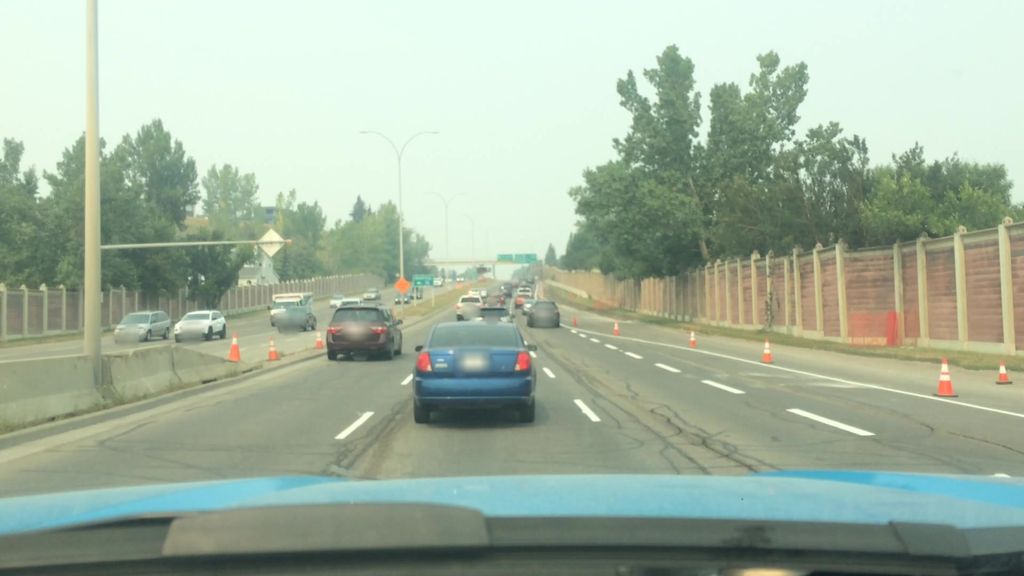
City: calgary